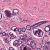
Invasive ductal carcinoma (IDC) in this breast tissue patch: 0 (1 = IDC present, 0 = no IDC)